Question: How can I draw a circle like this, 2 colors in 2 parts. I'm coding in xaml

'''
<Ellipse Fill="White" HorizontalAlignment="Center" VerticalAlignment="Center" Width="300" Height="300">
</Ellipse>
<Path VerticalAlignment="Top" Fill="Brown" HorizontalAlignment="Left">
<Path.Data>
<PathGeometry>
<PathFigure StartPoint="59,150">
<ArcSegment SweepDirection="Clockwise" Size="141,80" Point="341,150"/>
</PathFigure>
</PathGeometry>
</Path.Data>
</Path>
'''
I try it, and the above Path not full a part 1. Help me try draw it!
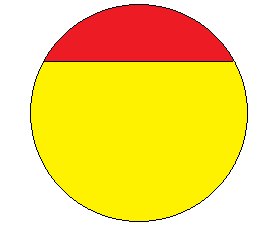
Answer: You can also make use of the following...
'''
<Grid Height="200" Width="200" VerticalAlignment="Center">
<Ellipse Fill="#FFE1B631" />
<Path Data="M93.88768,0 C136.17198,0 172.32661,26.244247 186.95134,63.33252 L187.77536,65.5 0,65.5 0.82401276,63.33252 C15.44875,26.244247 51.603378,0 93.88768,0 z" Fill="#FFFD450F" Height="60.26" Stretch="Fill" VerticalAlignment="Top" Margin="8,1.31,8,0"/>
</Grid>
'''